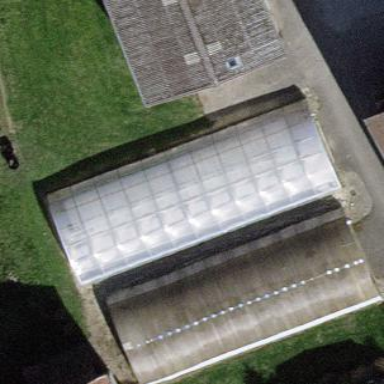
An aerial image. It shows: Greenhouse.